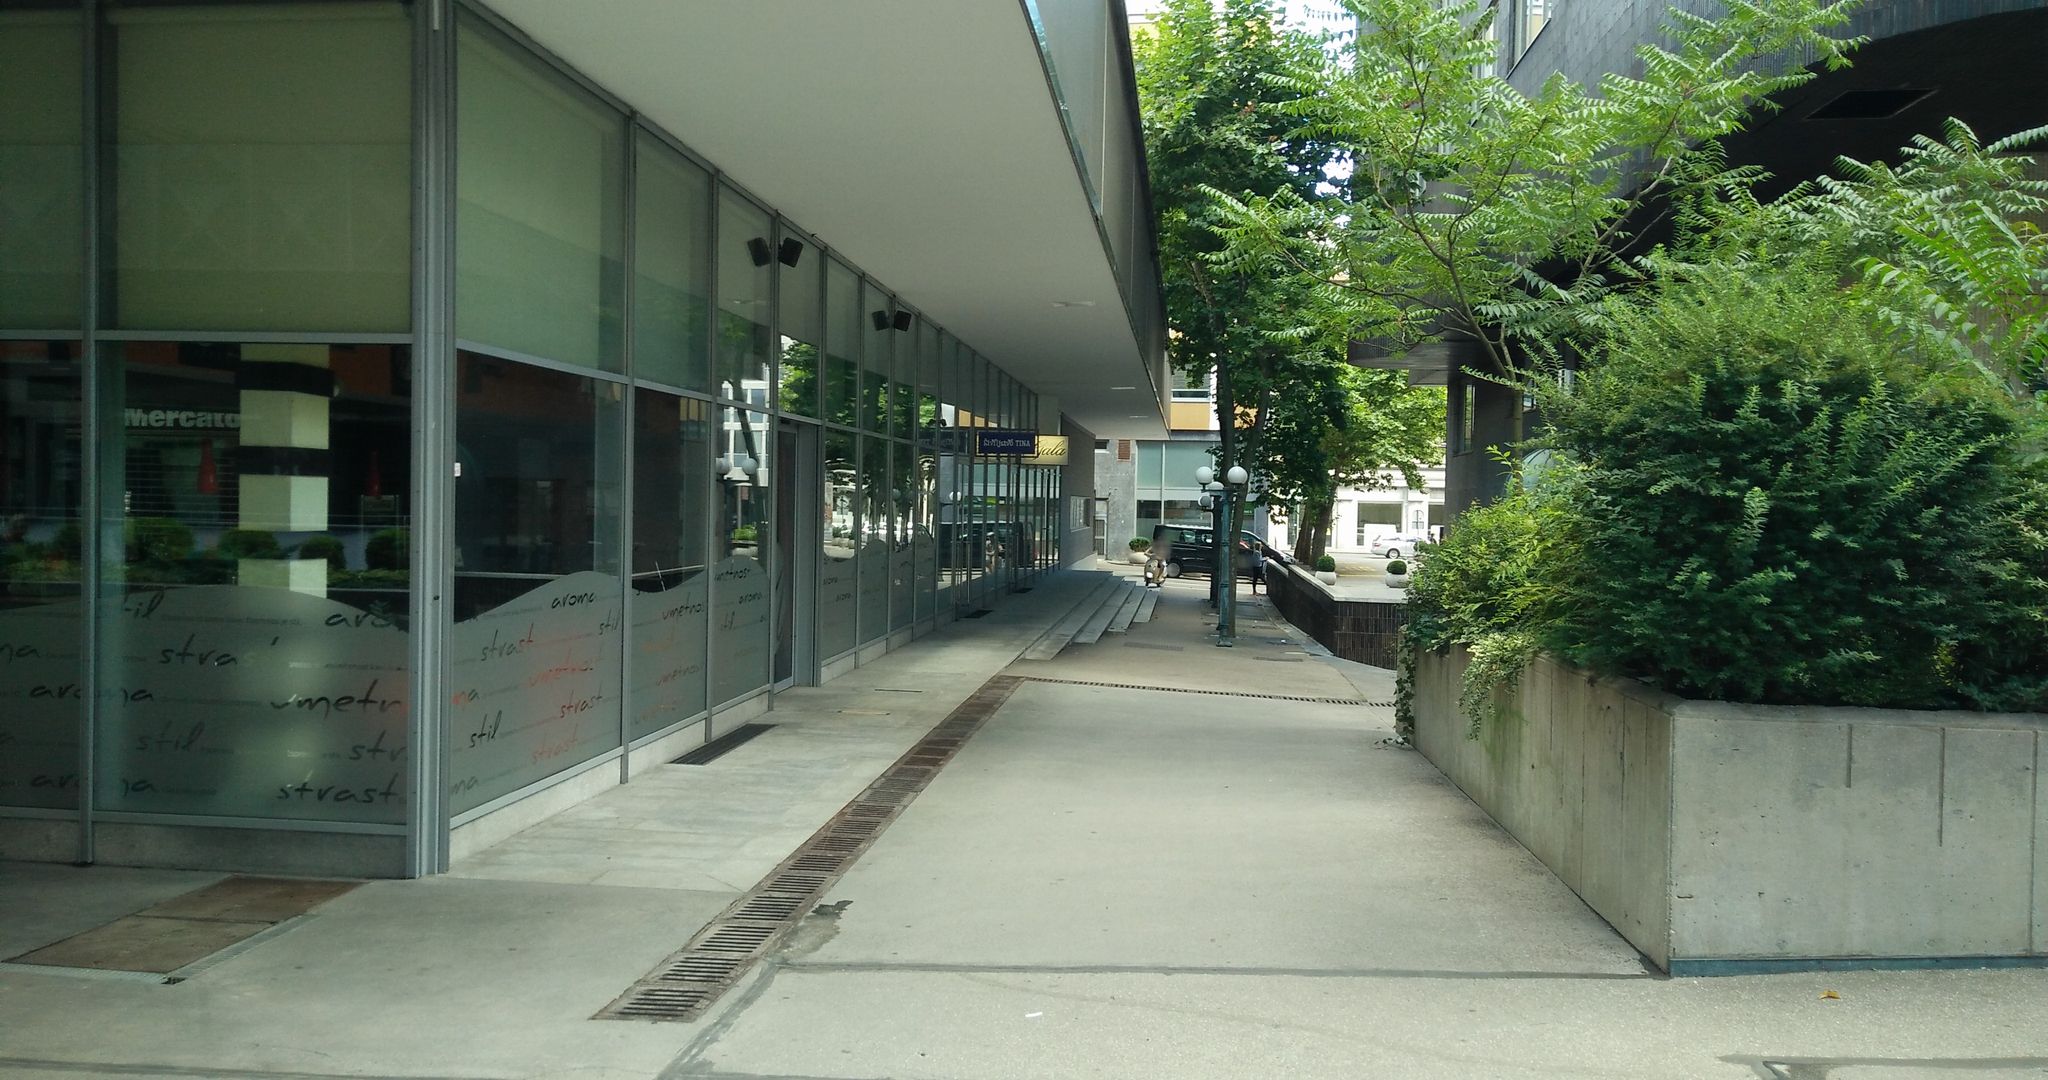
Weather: clear
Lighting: day
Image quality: good
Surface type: walking surface
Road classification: pedestrian, steps, path
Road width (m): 3.5
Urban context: urban centre
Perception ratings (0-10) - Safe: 8.54, Lively: 8.92, Beautiful: 5.57, Boring: 5.31, Depressing: 4.12, Wealthy: 3.87